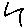
Label: zigzag